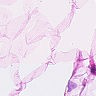
Metastatic tissue present: no